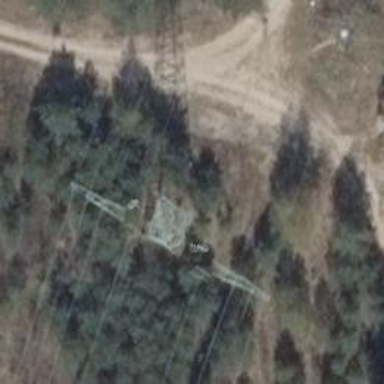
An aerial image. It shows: Power tower.